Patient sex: M
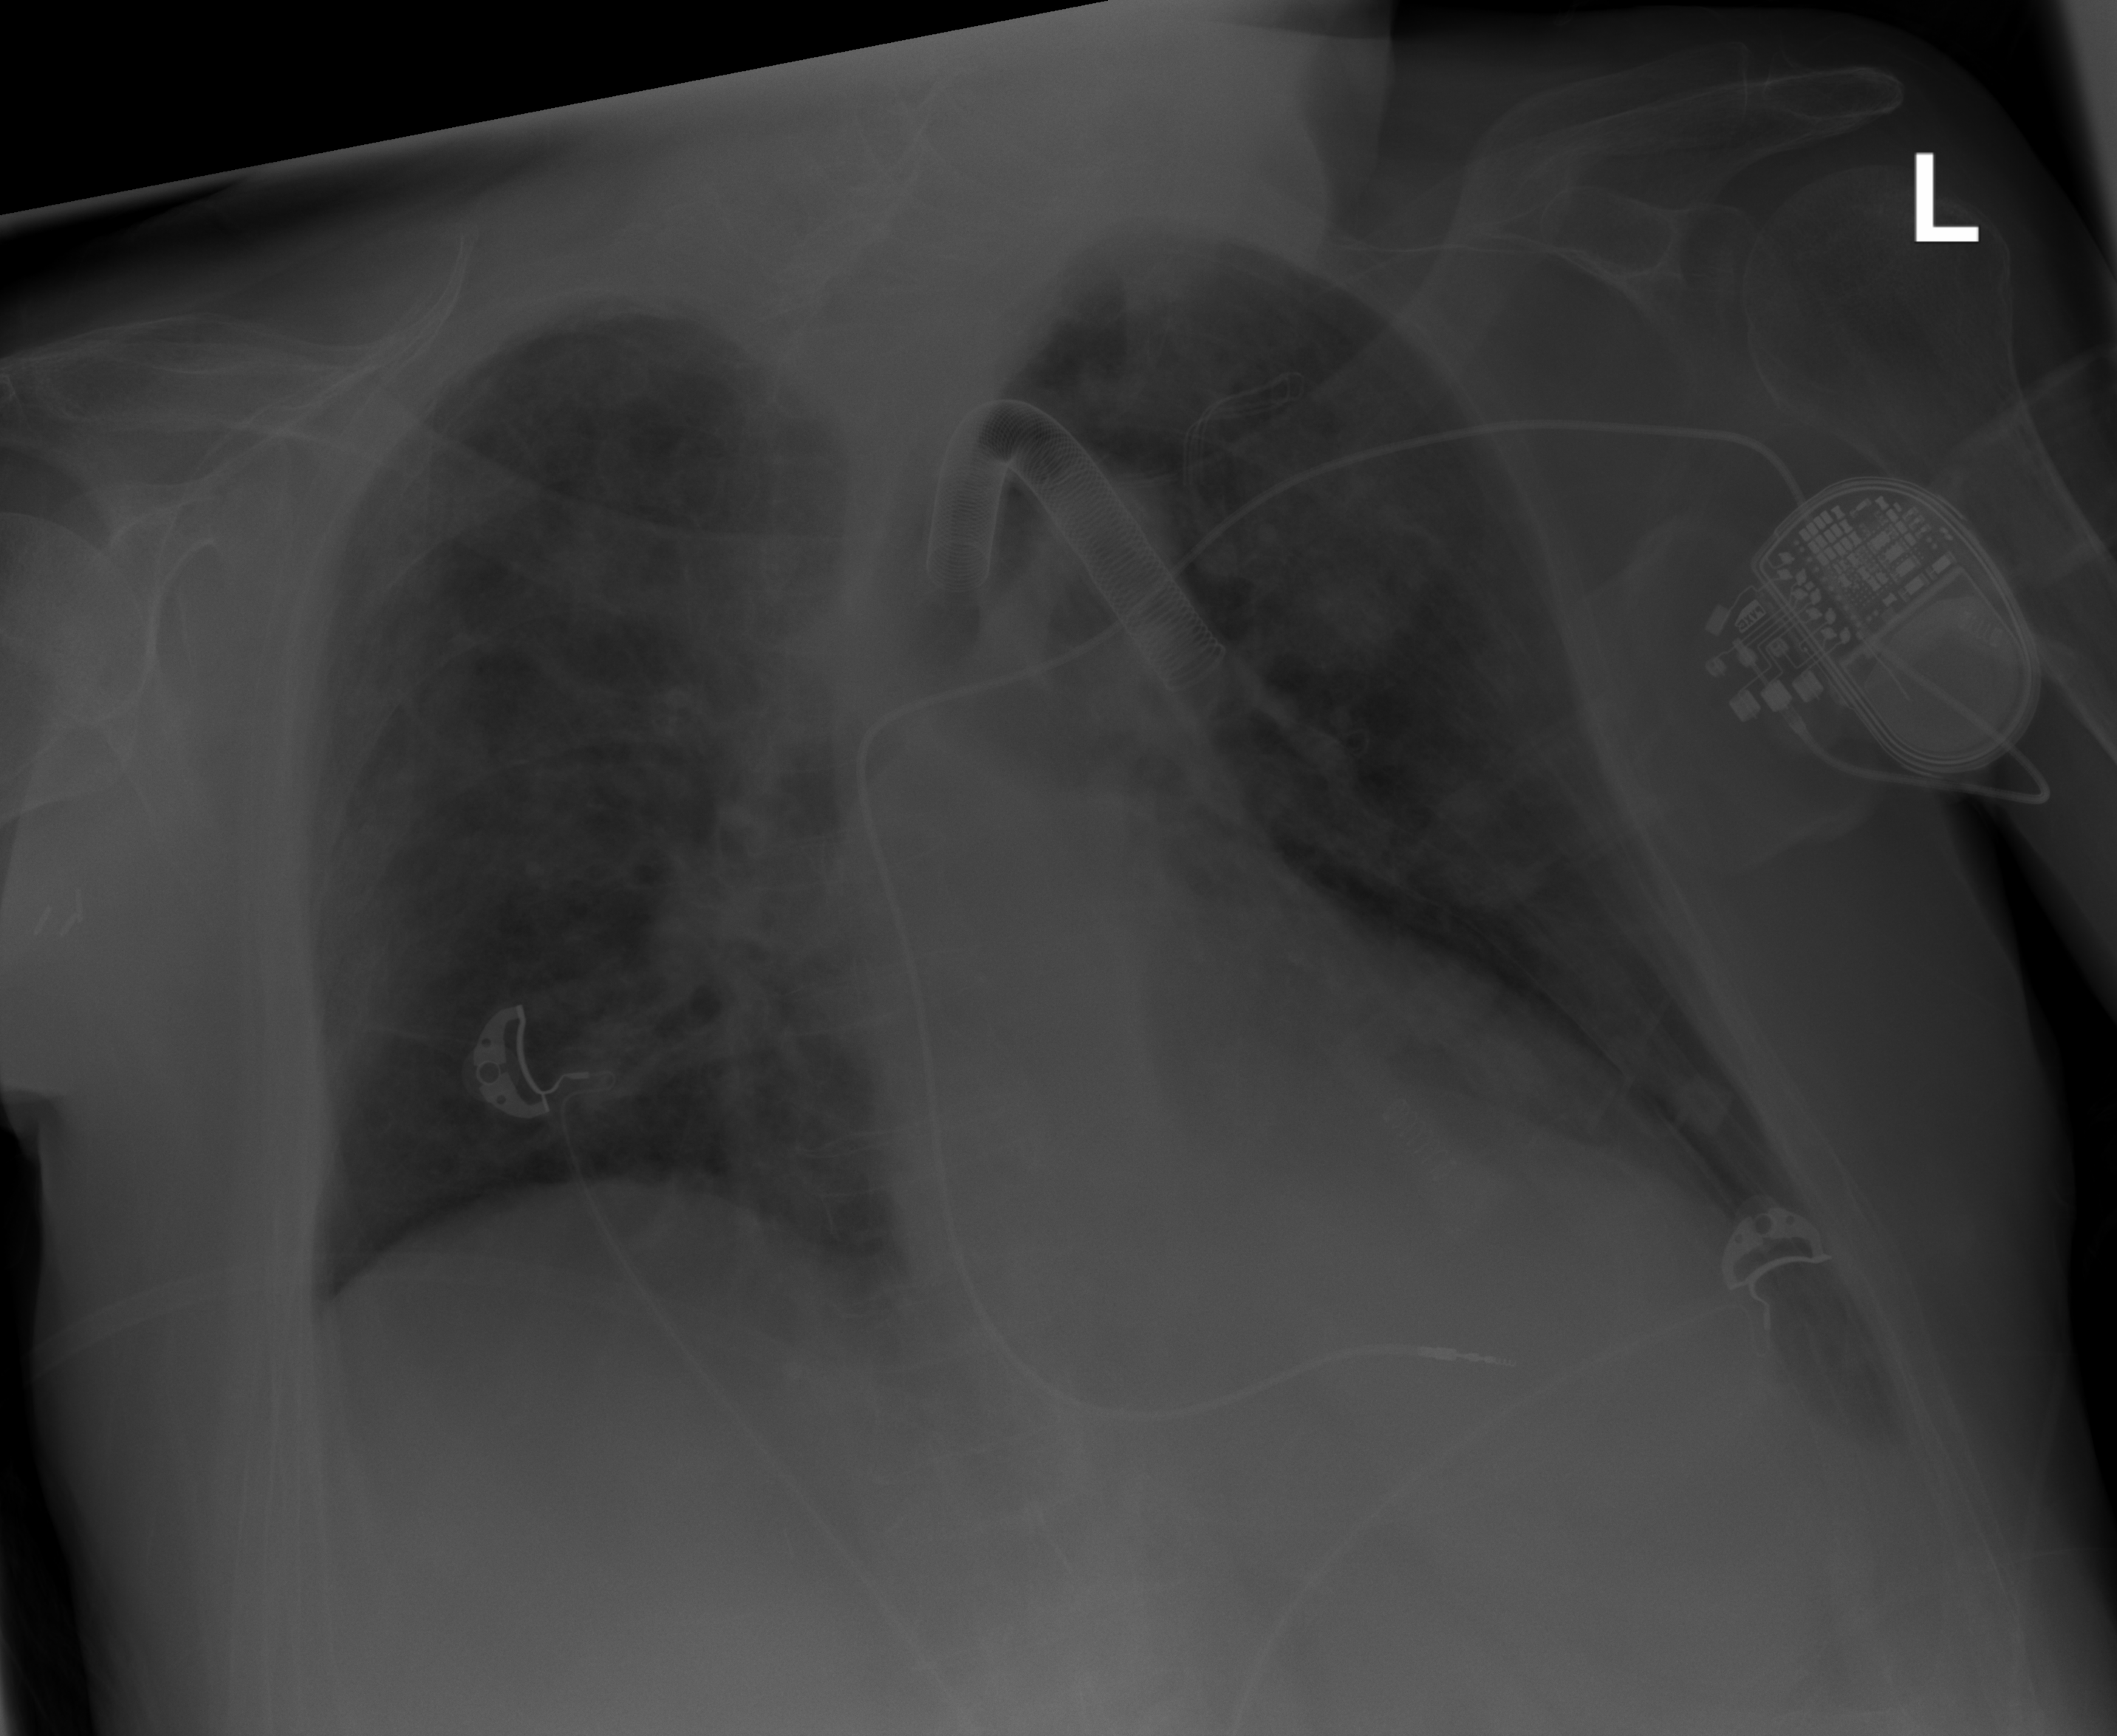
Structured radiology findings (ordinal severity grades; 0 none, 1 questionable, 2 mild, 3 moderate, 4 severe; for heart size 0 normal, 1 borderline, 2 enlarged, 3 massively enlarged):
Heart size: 2
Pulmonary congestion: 2
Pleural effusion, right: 0
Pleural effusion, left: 0
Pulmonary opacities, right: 2
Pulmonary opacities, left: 2
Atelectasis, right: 2
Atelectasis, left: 2